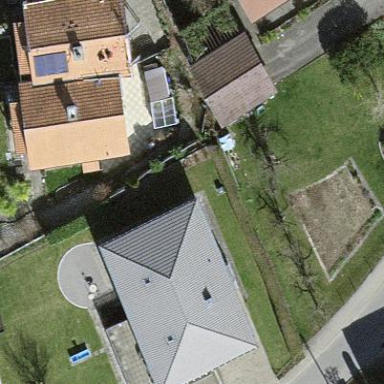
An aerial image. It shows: Building with hipped roof shape.